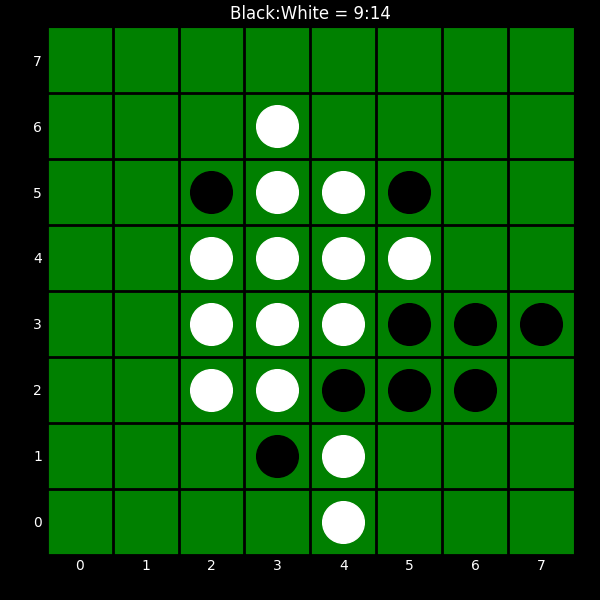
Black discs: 9
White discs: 14